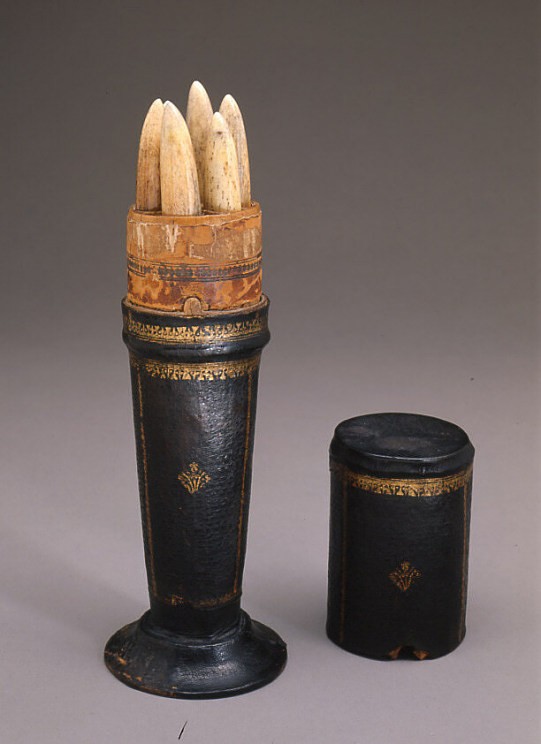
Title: Case
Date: early 18th century
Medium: Wood, leather, gilding
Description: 1985-103-283-a: Bottom of large conical case for six implements, w...;     1985-103-283-b: Top of cylindrical shape lid which slides partly o...;     1985-103-283-c: Sabre-shaped blade, the shoulder etched and gilded...;     1985-103-283-d: Sabre-shaped blade, the shoulder etched and gilded...;     1985-103-283-e: Sabre-shaped blade, the shoulder etched and gilded...;     1985-103-283-f: Sabre-shaped blade, the shoulder etched and gilded...;     1985-103-283-g: Sabre-shaped blade, the shoulder etched and gilded...;     1985-103-283-h: Sabre-shaped blade, the shoulder etched and gilded...